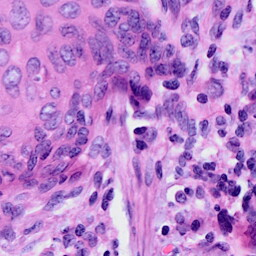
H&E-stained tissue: Cervix